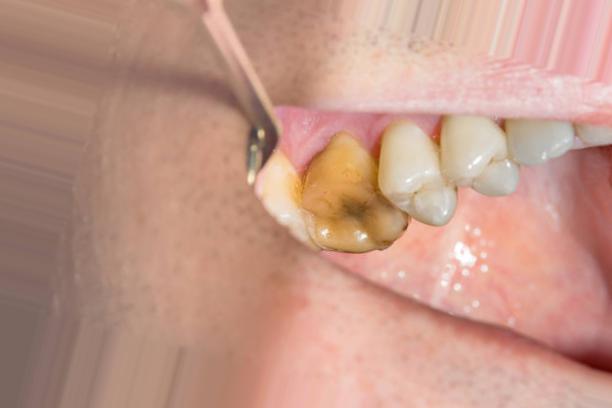
Condition: Tooth Discoloration